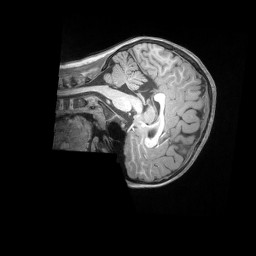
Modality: T1w
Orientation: sagittal
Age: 8
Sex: female
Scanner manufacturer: siemens
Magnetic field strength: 3 T
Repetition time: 2.53 s
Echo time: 0.00164 s